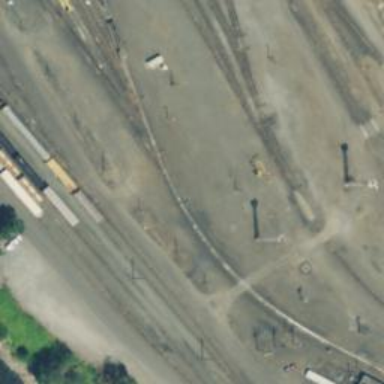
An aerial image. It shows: Railway yard in service.